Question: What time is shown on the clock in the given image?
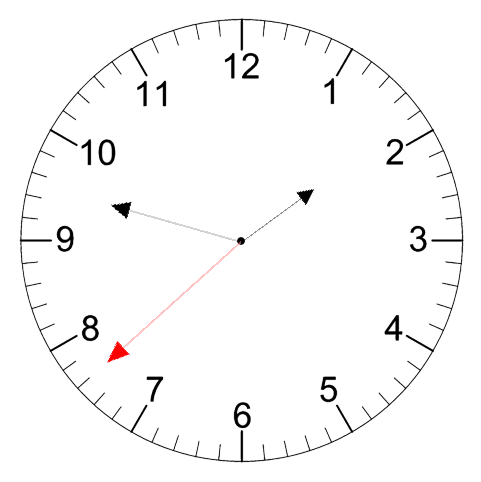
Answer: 01:47:38